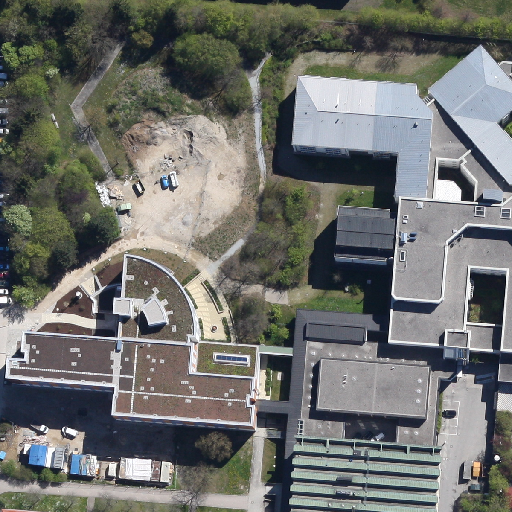
Referring expression: road